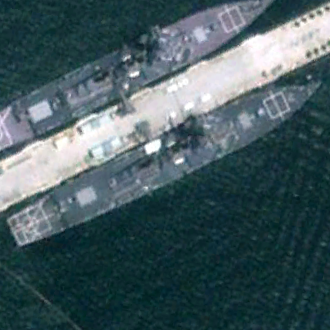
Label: destroyer